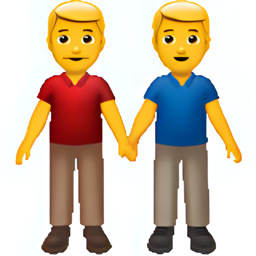
Name: two men holding hands
Emoji: 👬
Group: People & Body
Sub-group: family